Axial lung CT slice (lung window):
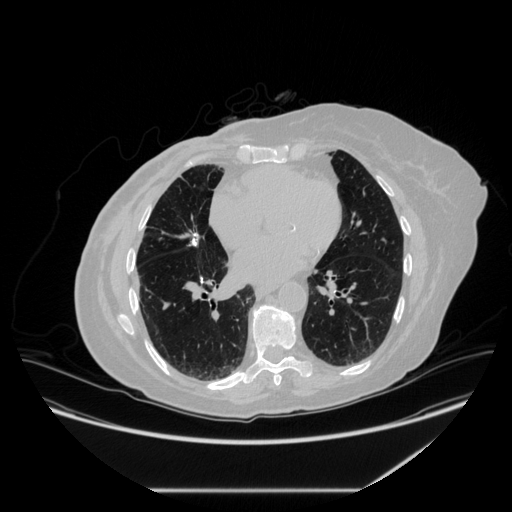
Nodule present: no